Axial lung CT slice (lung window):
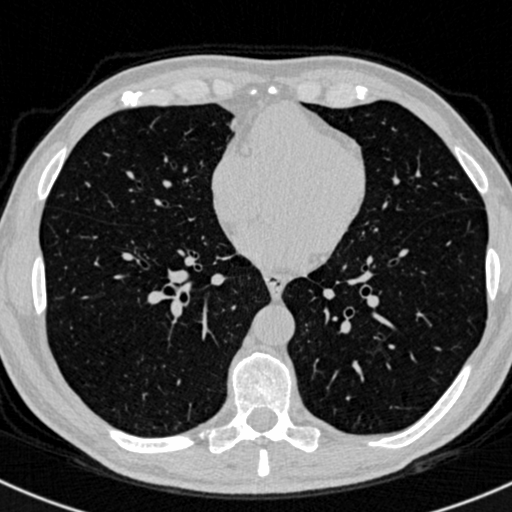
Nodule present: no